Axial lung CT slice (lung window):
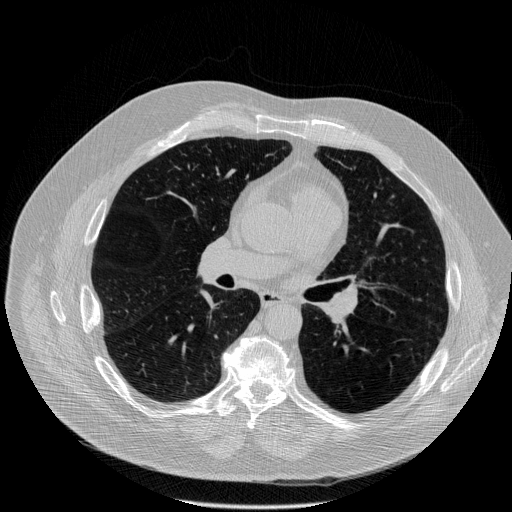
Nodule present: no